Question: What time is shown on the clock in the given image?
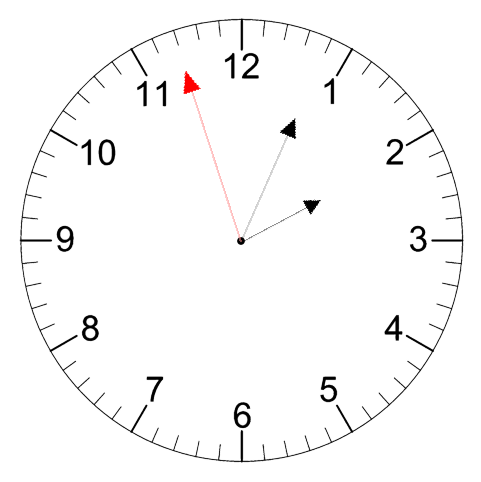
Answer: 02:03:57